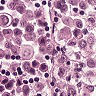
Metastatic tissue present: yes